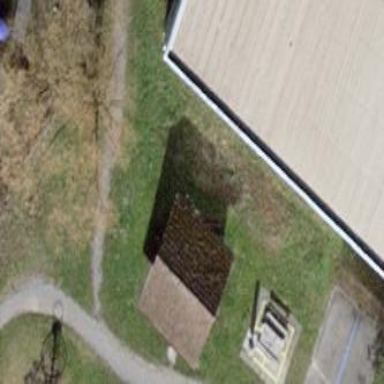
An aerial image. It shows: Shed.